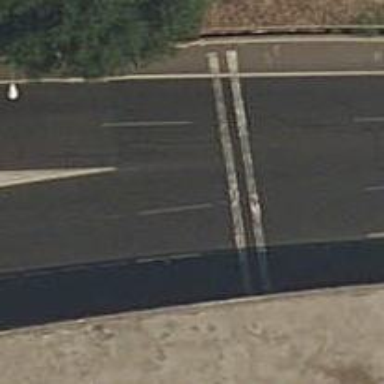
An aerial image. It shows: Traffic calming measure in place: rumble strips.